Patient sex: M
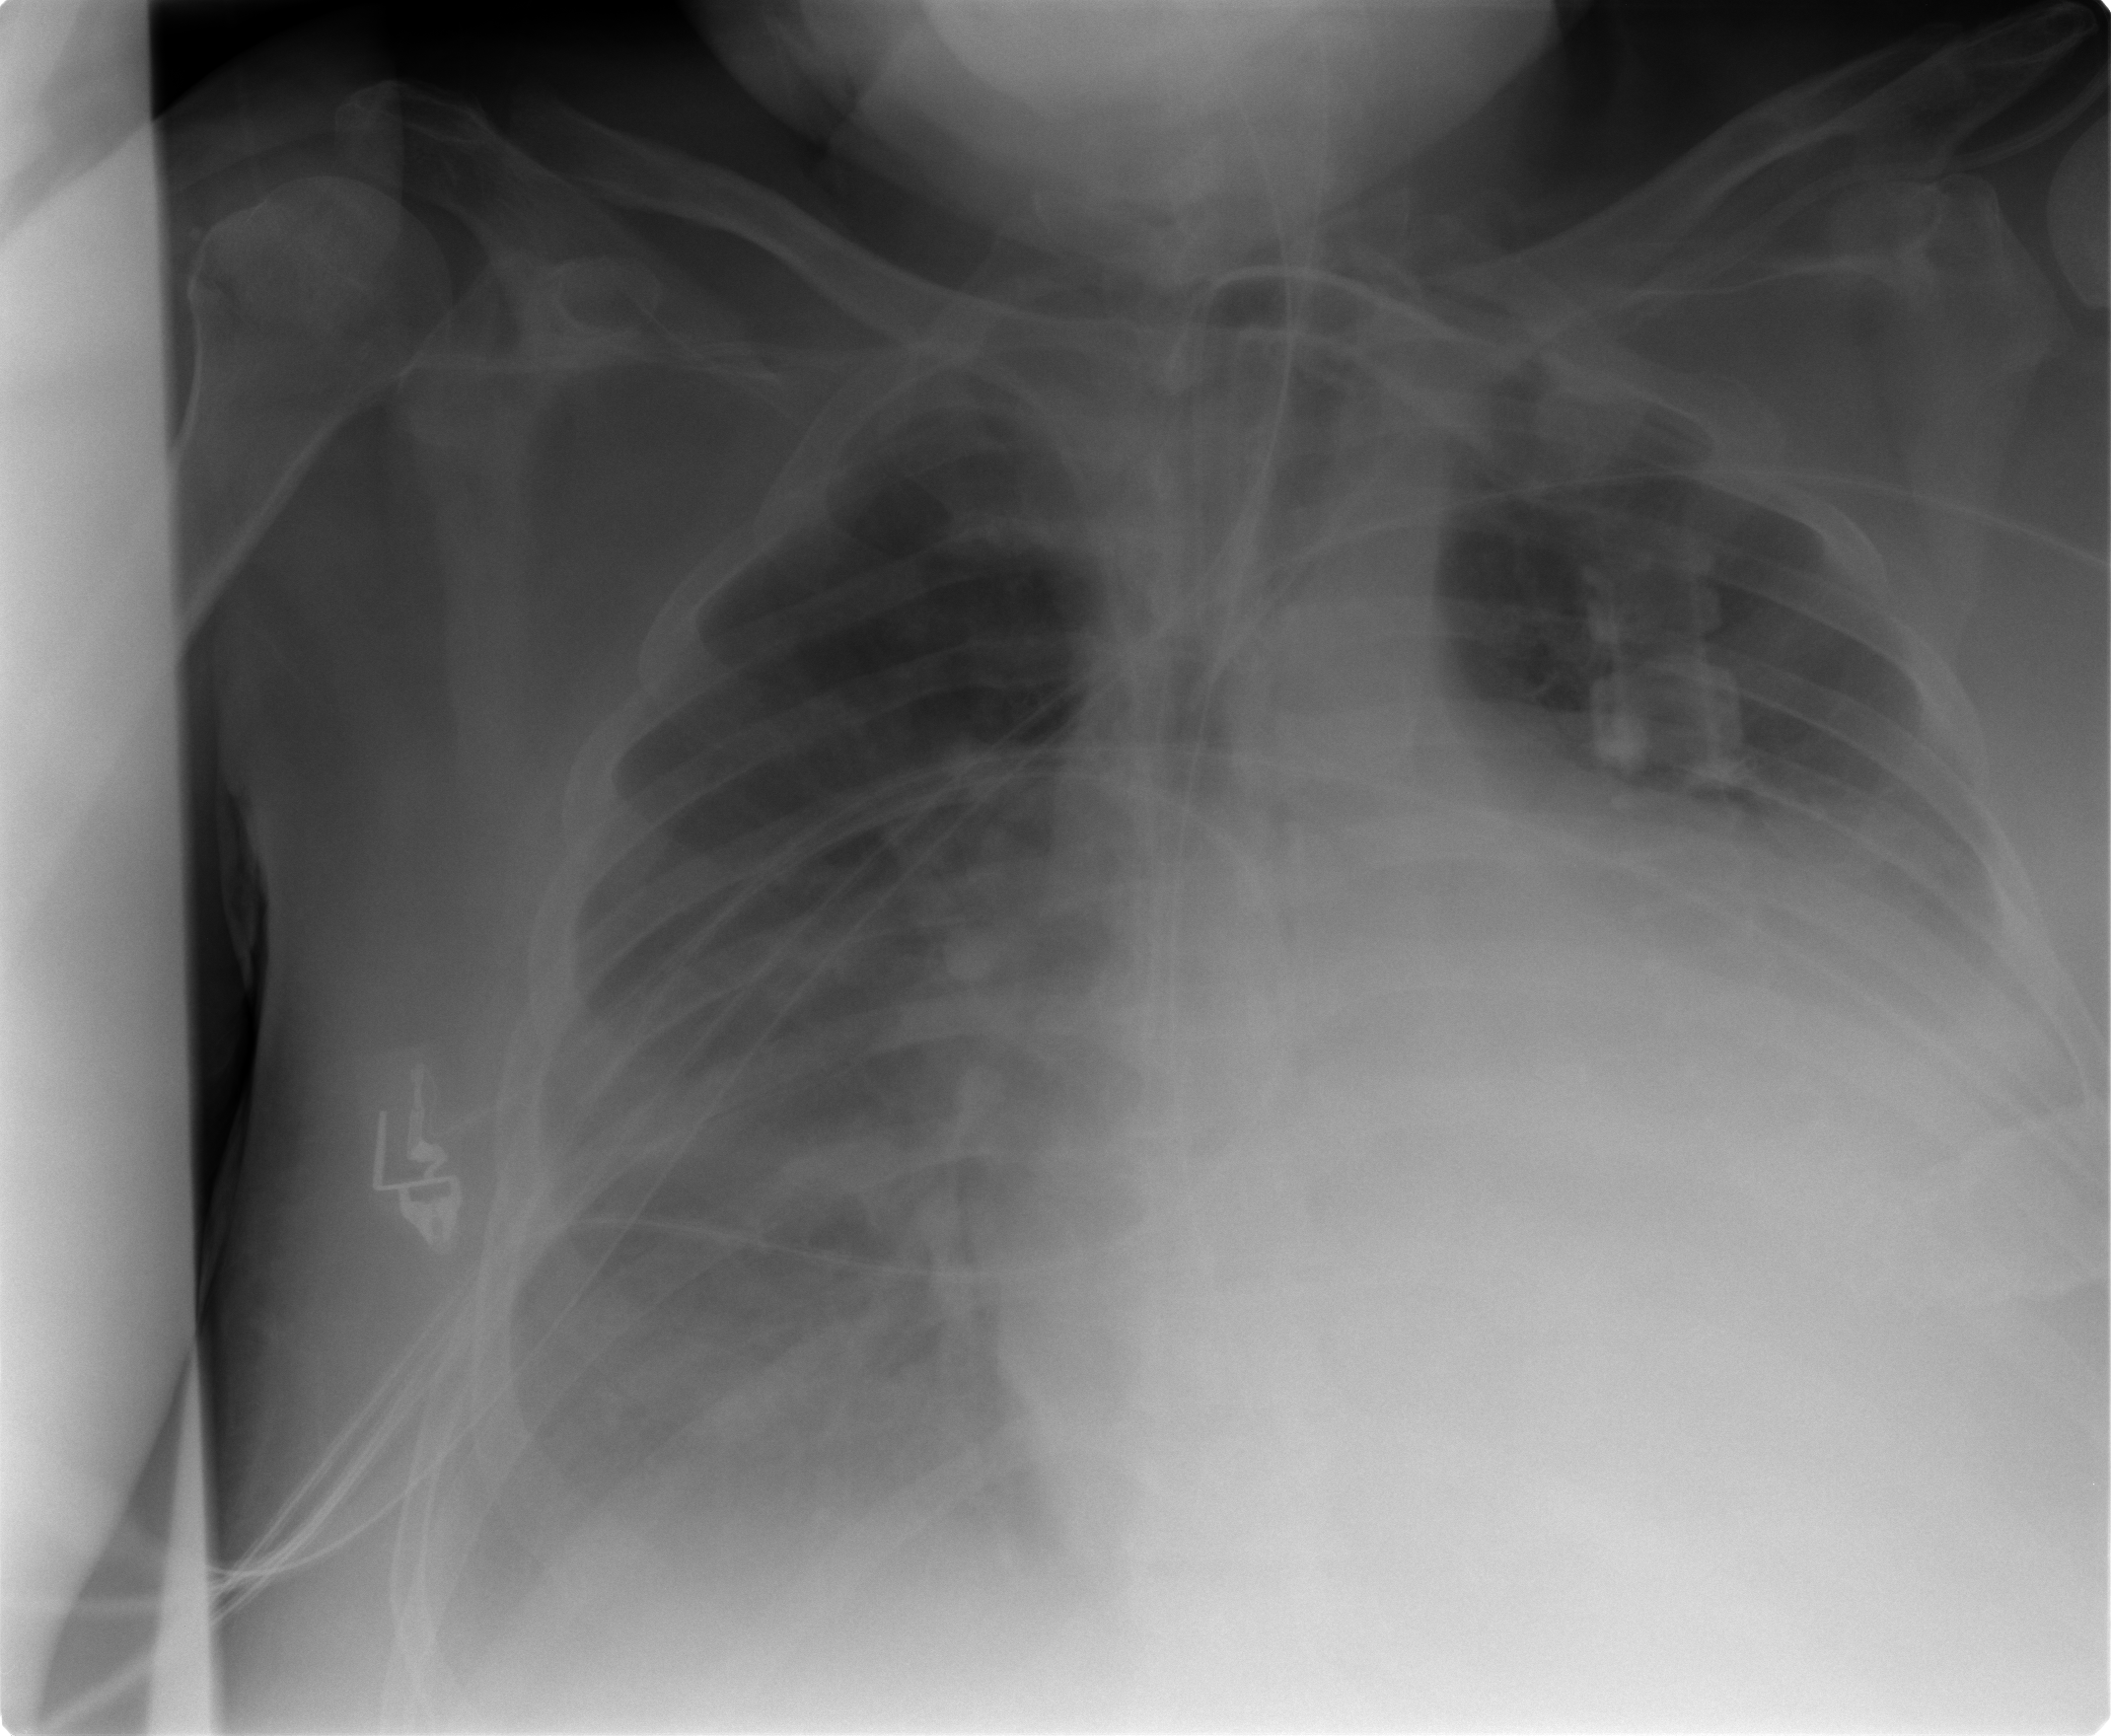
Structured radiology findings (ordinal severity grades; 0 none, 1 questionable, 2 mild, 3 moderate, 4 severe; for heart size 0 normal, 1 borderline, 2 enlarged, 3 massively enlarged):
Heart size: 2
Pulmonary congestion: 2
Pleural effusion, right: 2
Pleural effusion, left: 2
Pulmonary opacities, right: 0
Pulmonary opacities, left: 2
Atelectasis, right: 2
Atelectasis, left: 2